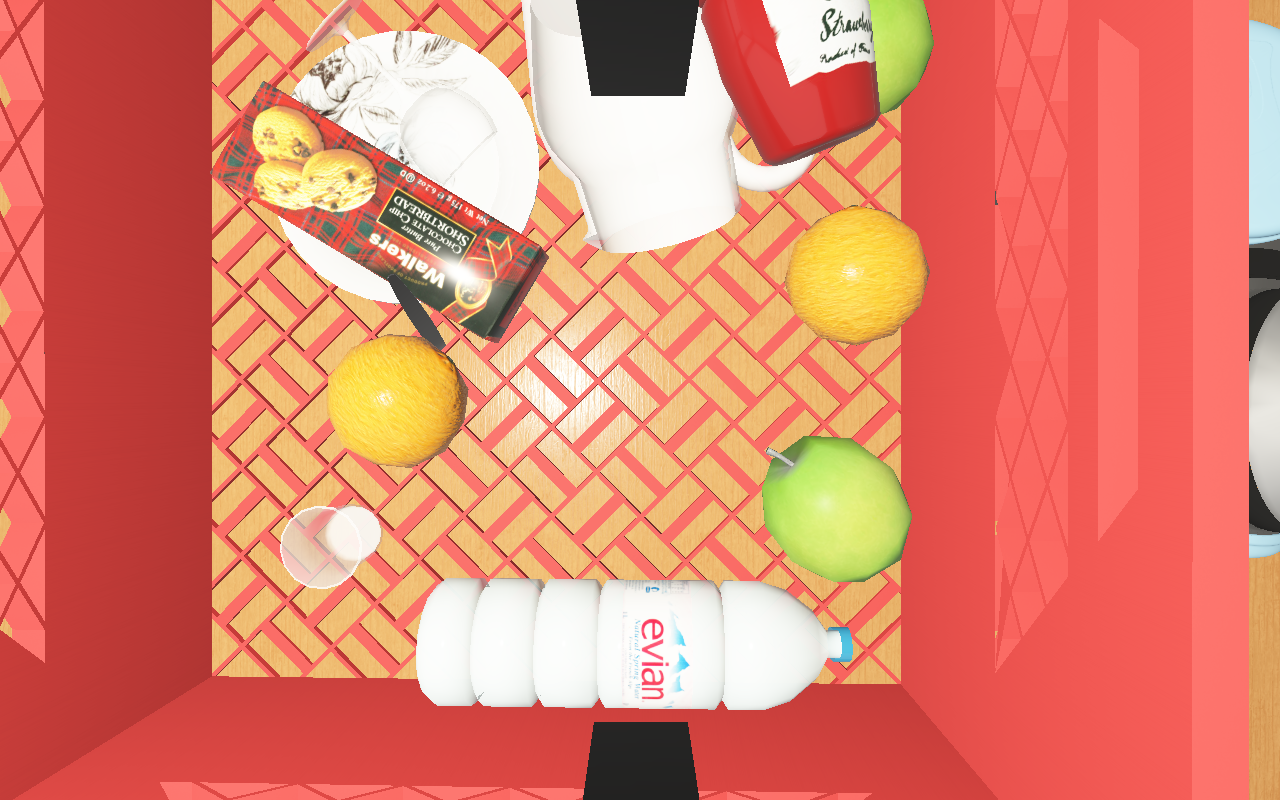
Objects in the scene:
water bottle
apple
apple
orange
orange
spoon
plate
glass
wineglass
honey jar
jam jar
biscuit box